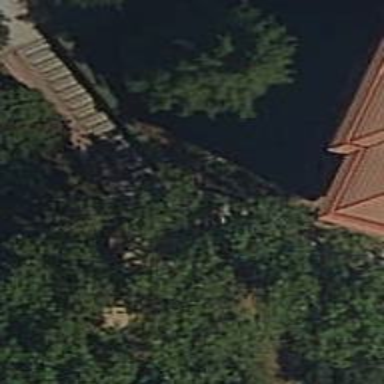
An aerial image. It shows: Paved steps with ramp.